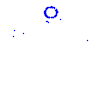
Particle: kaon